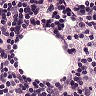
Metastatic tissue present: no